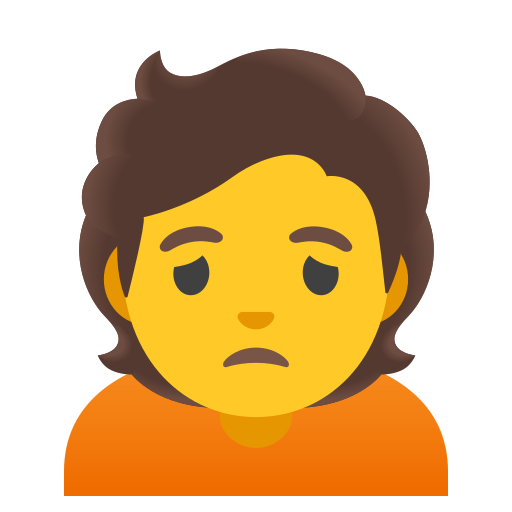
Emoji: 🙍